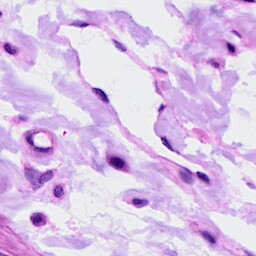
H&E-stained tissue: Ovarian